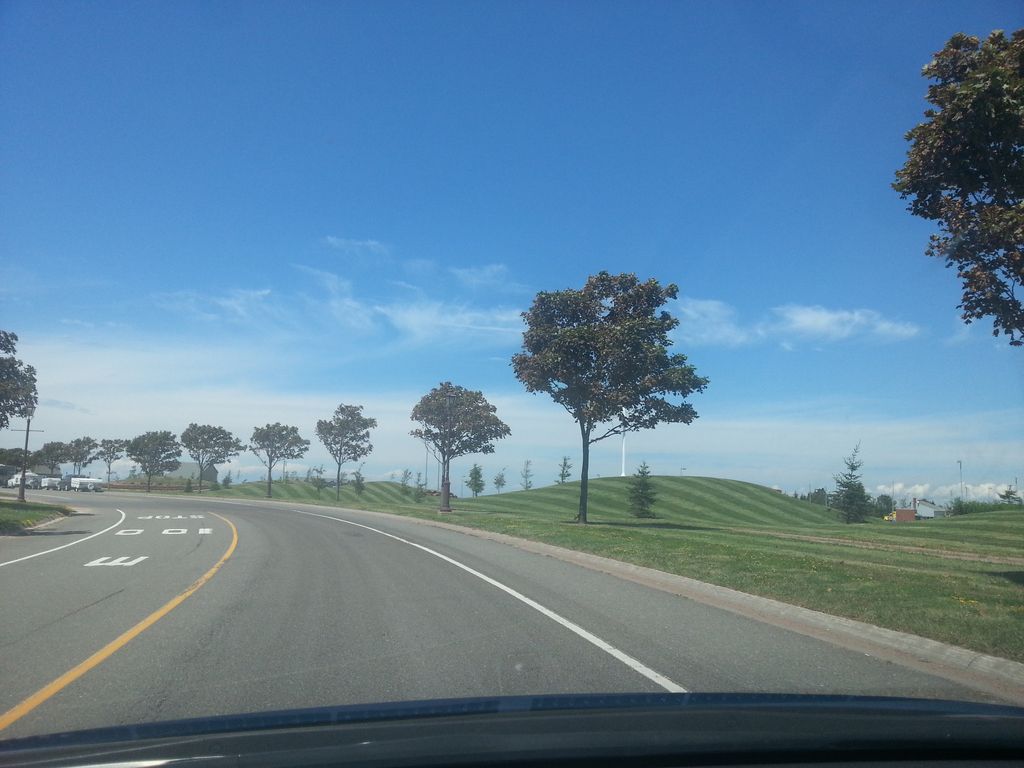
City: charlottetown